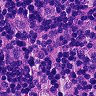
Metastatic tissue present: no